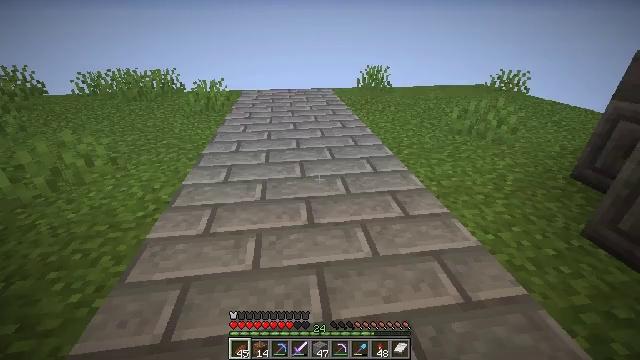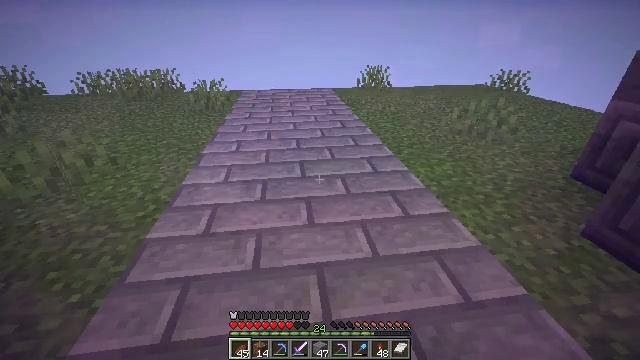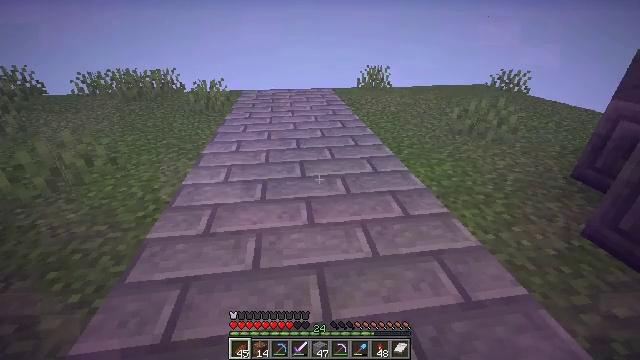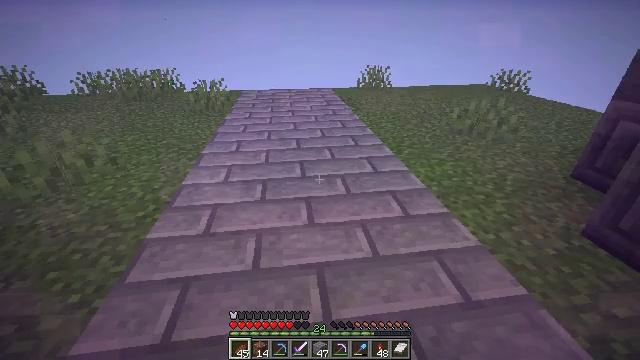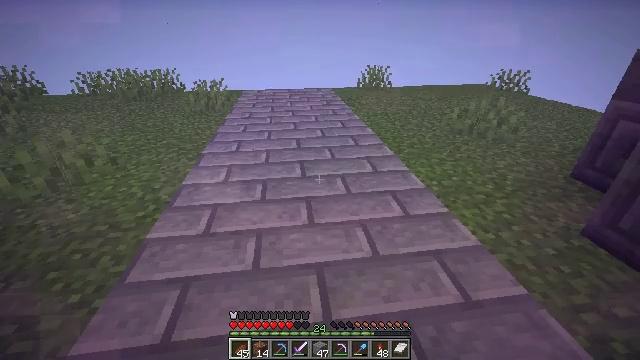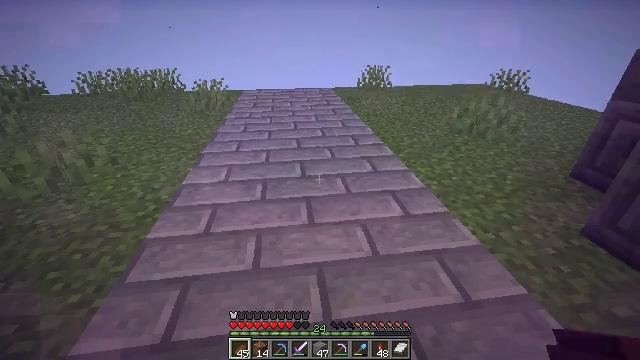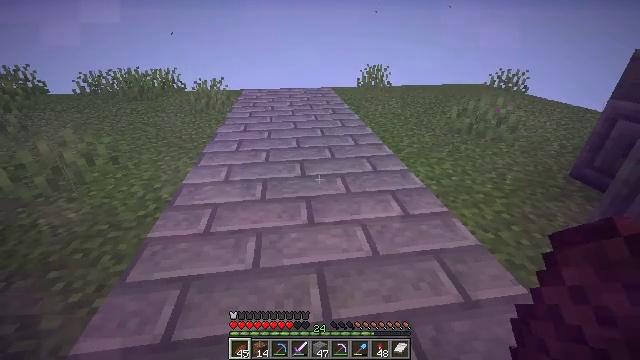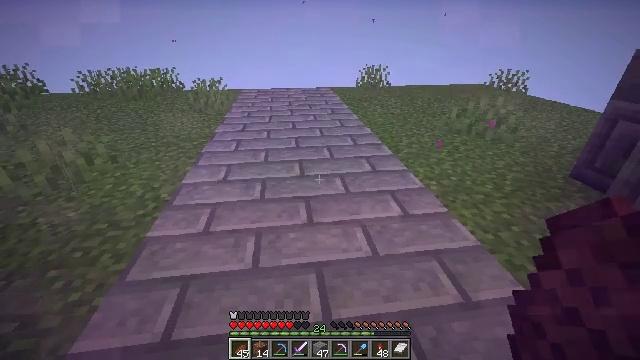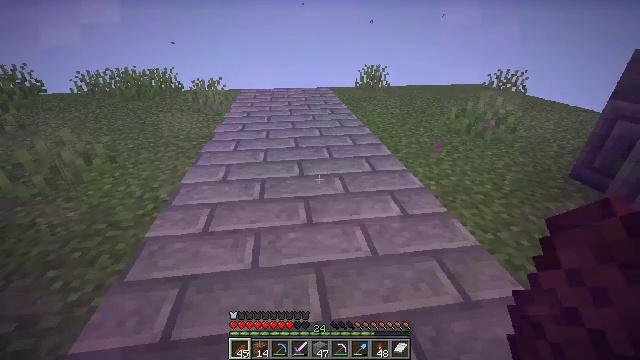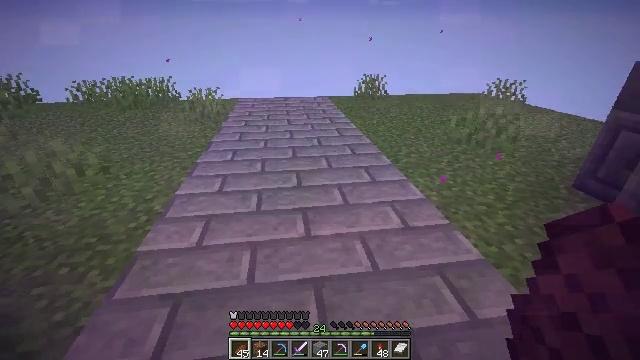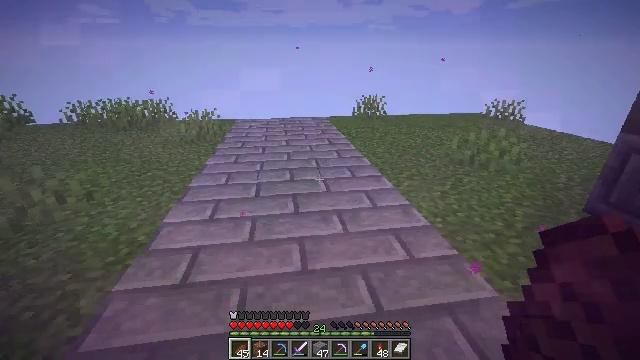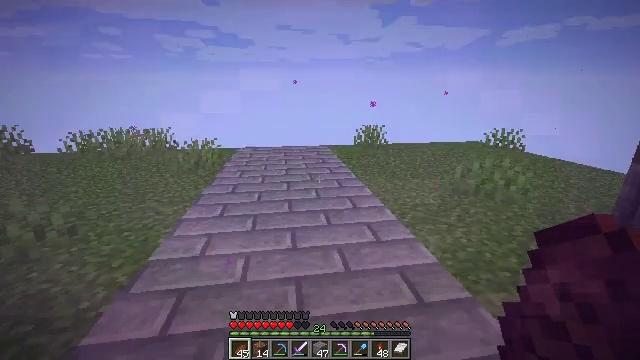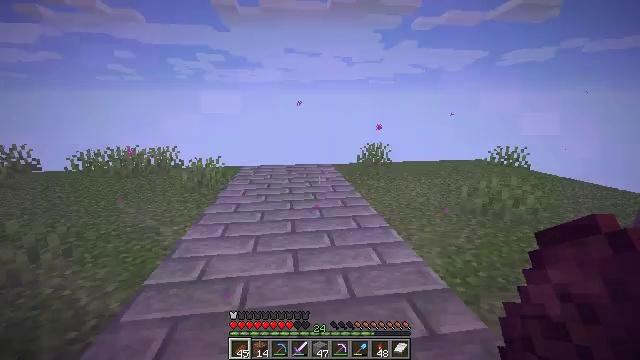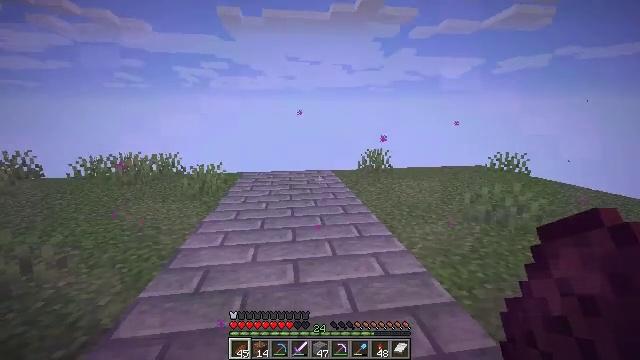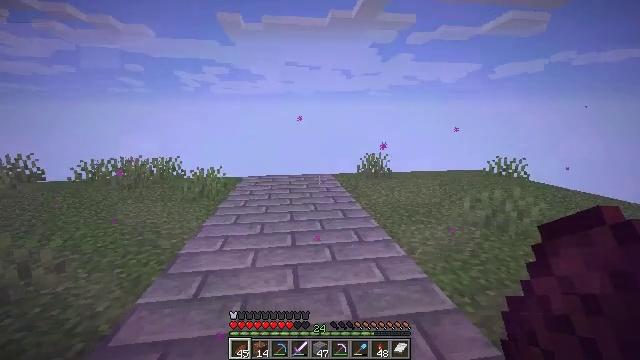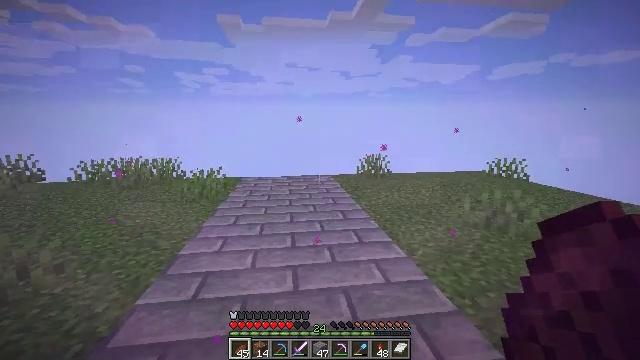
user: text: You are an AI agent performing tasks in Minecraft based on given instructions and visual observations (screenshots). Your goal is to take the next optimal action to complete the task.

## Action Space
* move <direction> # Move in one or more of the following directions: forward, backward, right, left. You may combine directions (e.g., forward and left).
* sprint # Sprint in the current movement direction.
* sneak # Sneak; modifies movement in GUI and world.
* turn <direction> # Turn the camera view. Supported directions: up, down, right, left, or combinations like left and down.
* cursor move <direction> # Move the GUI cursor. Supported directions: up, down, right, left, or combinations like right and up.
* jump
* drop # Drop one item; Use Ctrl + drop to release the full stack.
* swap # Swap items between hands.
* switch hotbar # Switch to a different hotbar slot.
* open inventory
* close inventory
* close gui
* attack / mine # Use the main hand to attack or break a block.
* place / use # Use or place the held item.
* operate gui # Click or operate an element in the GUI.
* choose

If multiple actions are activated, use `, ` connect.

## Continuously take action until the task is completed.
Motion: motion action
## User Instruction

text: Get a glowstone by combining glowstone dust.
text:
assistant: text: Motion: no_op
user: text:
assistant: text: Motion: no_op
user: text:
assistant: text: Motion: no_op
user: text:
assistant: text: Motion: no_op
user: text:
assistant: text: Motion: no_op
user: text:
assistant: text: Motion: no_op
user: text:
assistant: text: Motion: no_op
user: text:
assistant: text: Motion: no_op
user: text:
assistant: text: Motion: move forward, turn up
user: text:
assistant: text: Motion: move forward, turn up
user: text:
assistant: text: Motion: move forward, turn up
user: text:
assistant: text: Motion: turn up
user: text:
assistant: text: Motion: turn up
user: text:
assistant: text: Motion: turn up
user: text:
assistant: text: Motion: move forward
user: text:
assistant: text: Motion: move forward
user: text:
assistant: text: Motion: move forward
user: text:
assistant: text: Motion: move forward
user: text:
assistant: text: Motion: move forward
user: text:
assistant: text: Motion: move forward
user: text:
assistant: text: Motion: move forward
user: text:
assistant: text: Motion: move forward
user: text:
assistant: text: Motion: move forward
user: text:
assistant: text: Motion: move forward
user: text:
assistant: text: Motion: move forward
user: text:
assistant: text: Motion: move forward
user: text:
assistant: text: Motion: move forward
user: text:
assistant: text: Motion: move forward
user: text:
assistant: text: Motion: move forward, turn right
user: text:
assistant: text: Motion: move forward